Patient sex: M
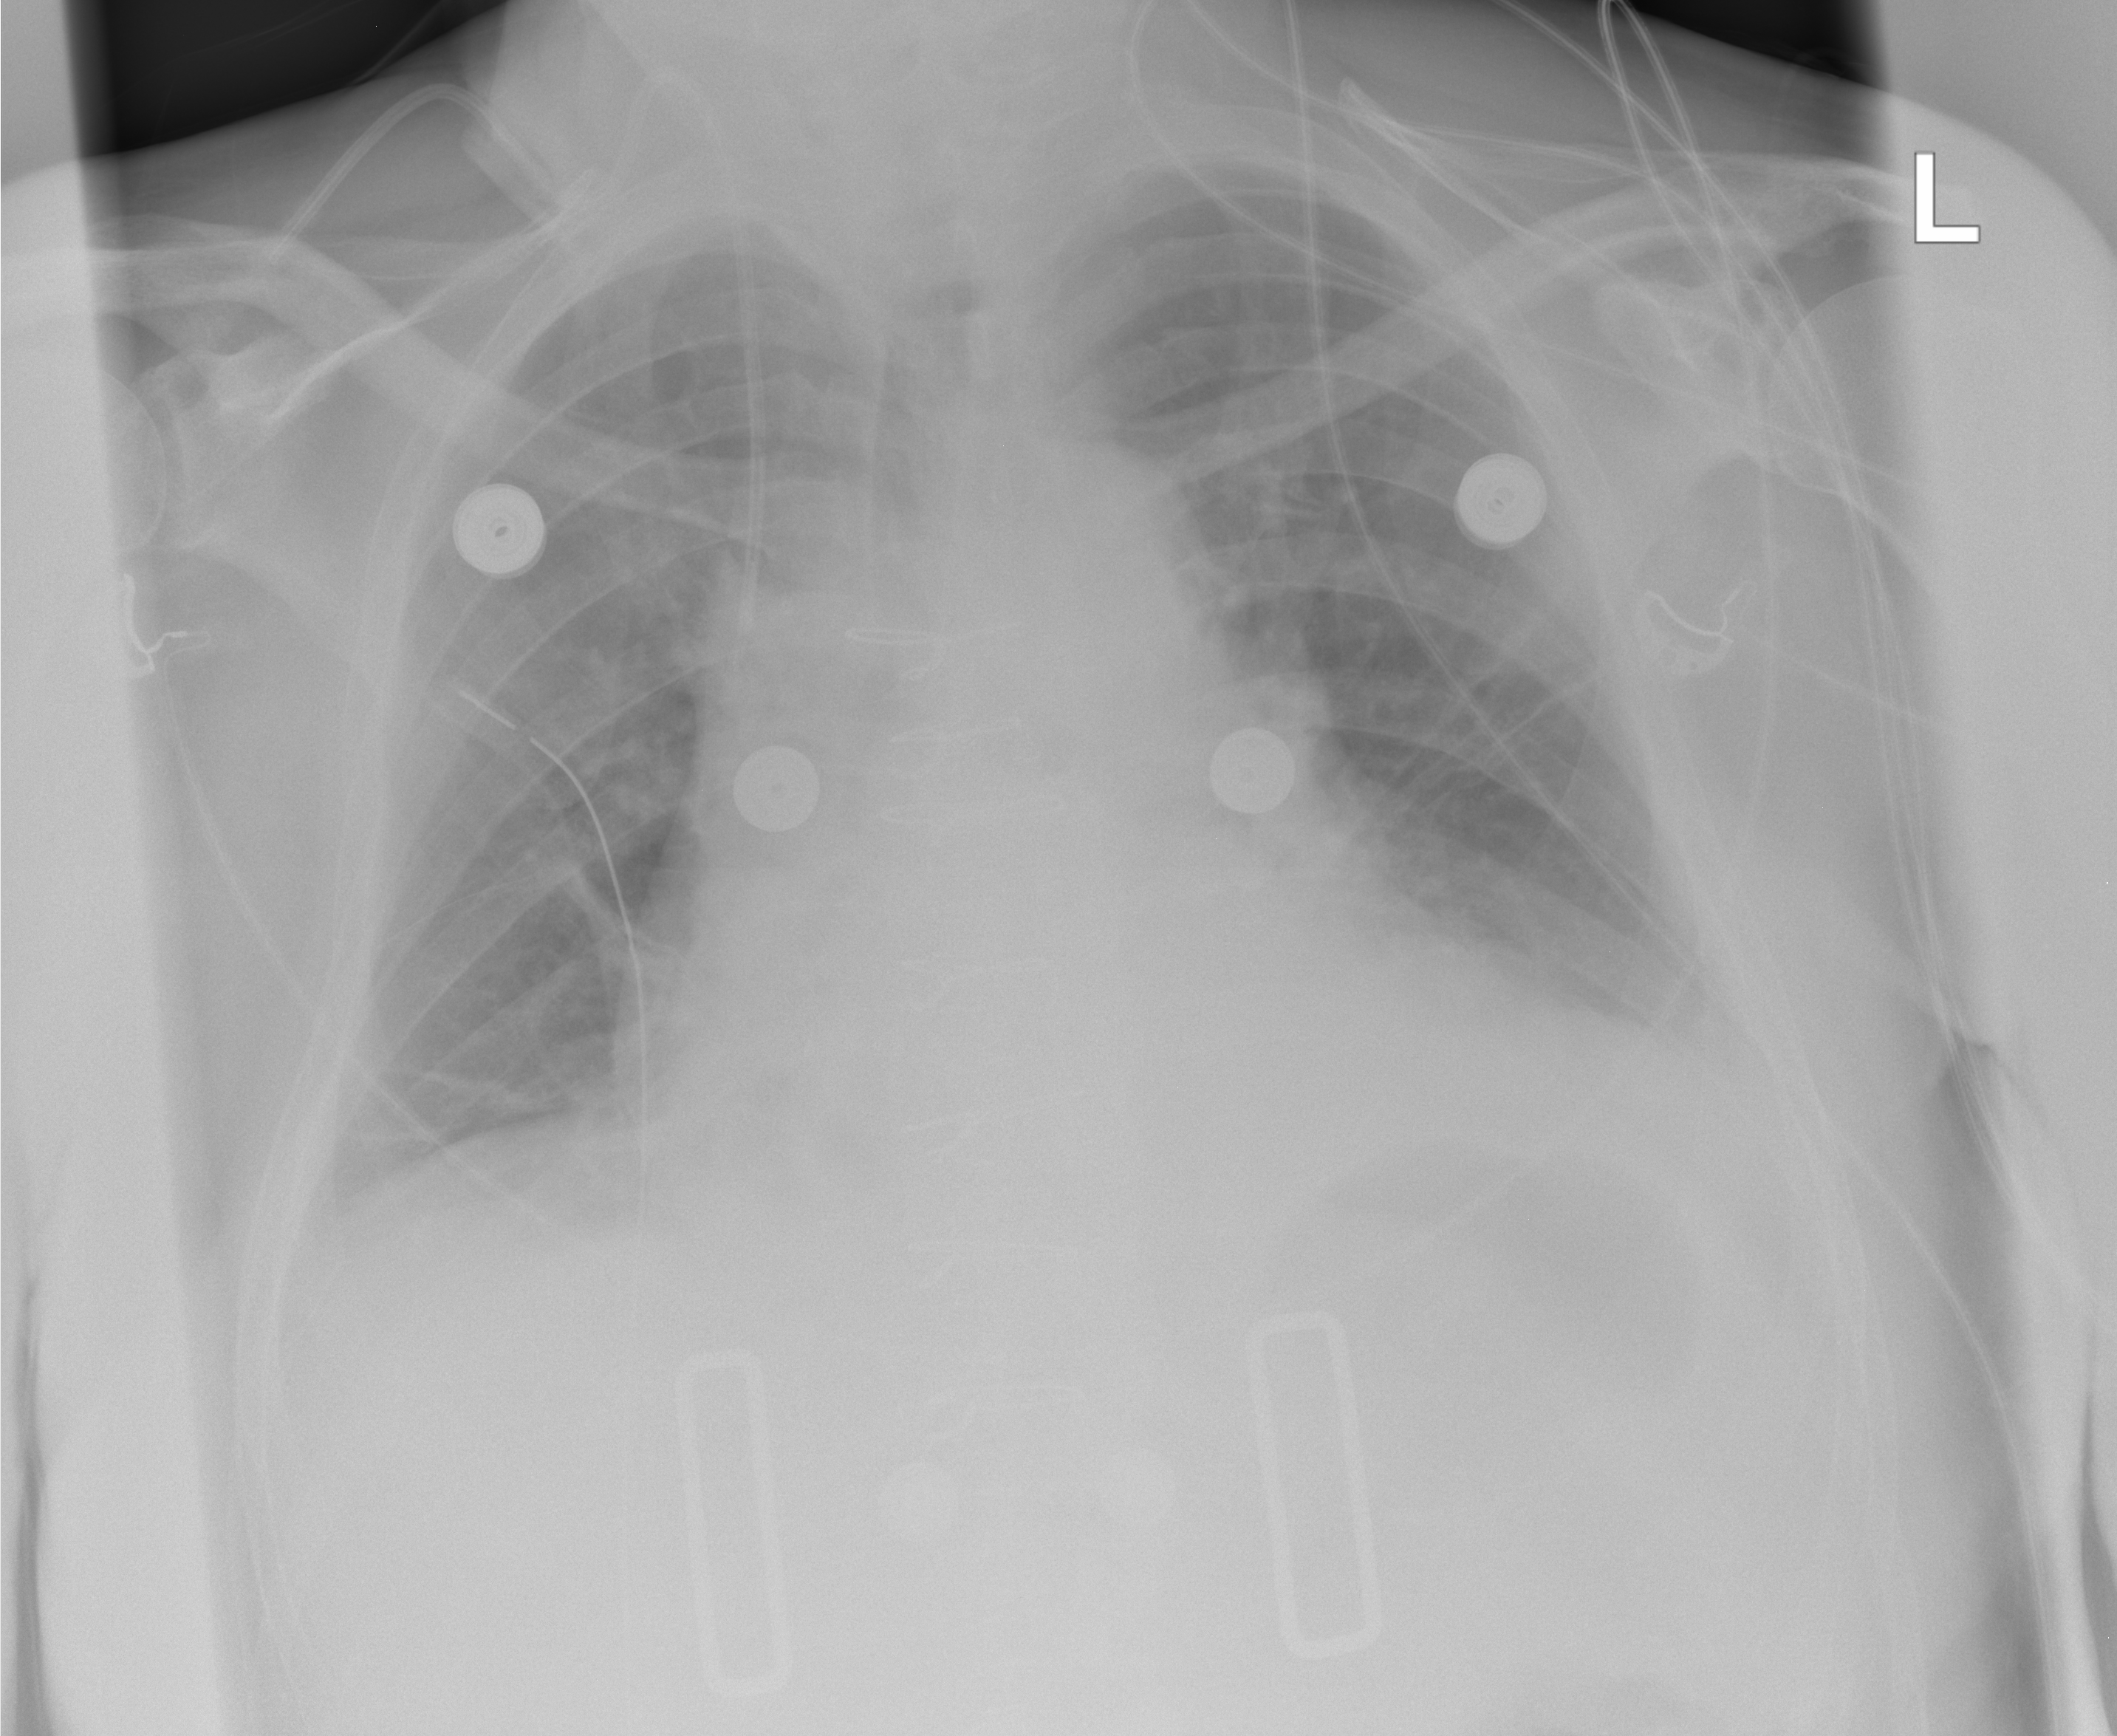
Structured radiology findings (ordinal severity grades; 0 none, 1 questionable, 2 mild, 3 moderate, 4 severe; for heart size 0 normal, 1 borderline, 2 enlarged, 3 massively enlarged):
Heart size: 2
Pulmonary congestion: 0
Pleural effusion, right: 2
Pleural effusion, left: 2
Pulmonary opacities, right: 0
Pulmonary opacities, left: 0
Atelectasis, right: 2
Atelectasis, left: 2